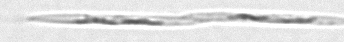
Label: Pseudo-nitzschia